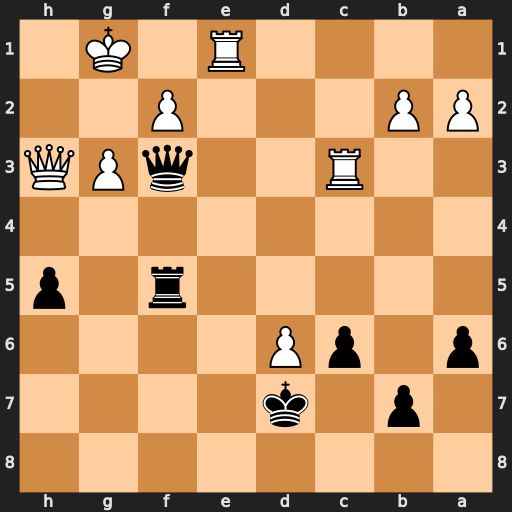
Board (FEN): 8/1p1k4/p1pP4/5r1p/8/2R2qPQ/PP3P2/4R1K1
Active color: b
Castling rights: -
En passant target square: -
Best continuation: Qxf2+ Kh1 Qxe1+